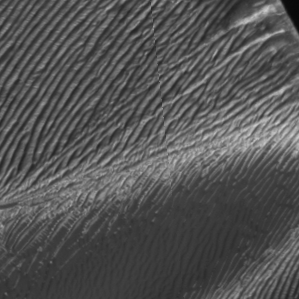
Label: frost